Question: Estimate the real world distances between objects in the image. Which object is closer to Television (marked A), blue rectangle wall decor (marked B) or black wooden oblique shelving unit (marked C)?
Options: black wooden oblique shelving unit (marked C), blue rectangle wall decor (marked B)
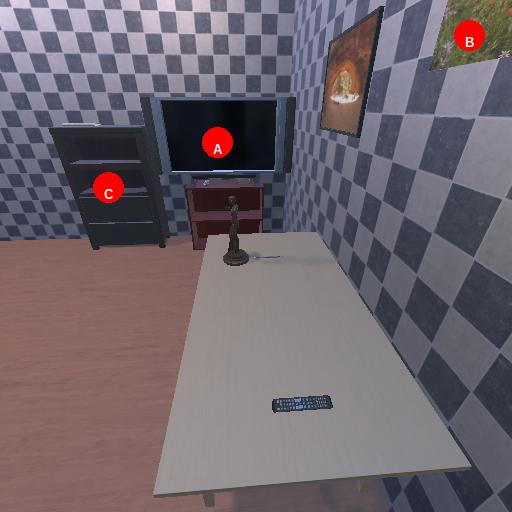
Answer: black wooden oblique shelving unit (marked C)